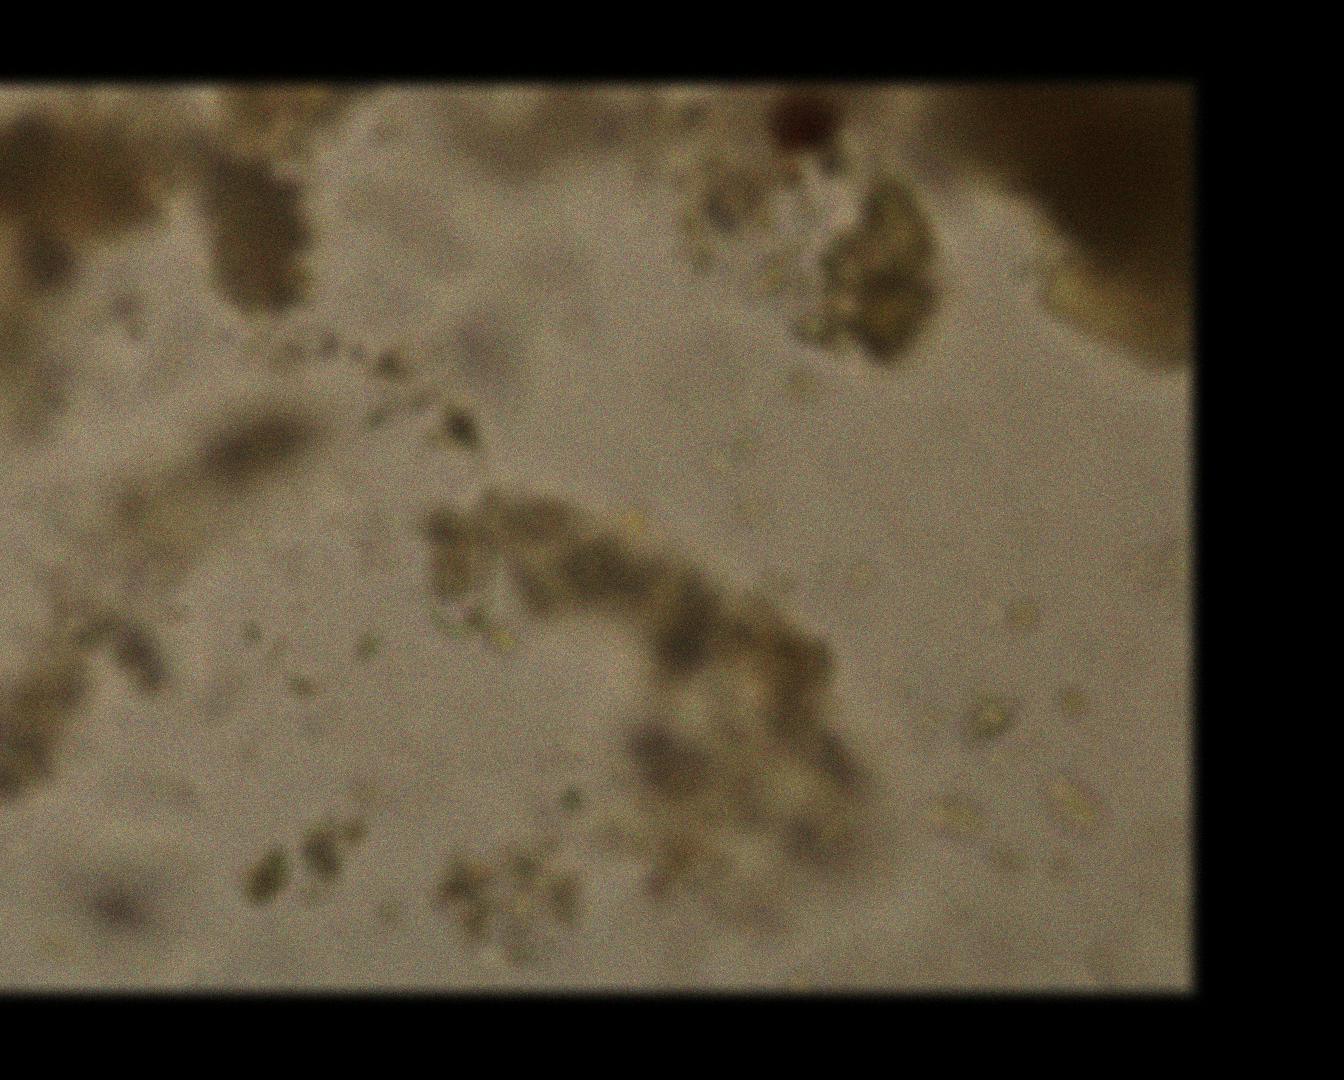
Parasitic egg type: Capillaria philippinensis